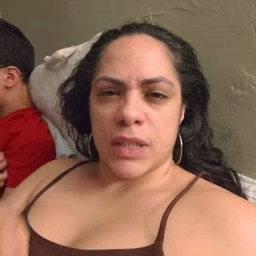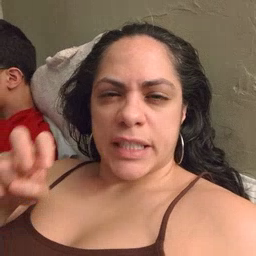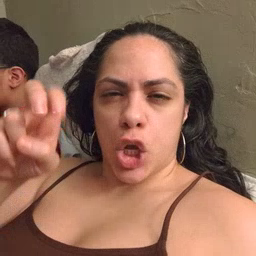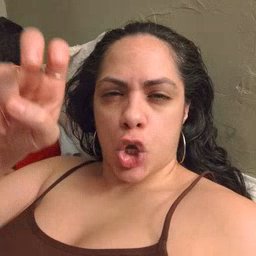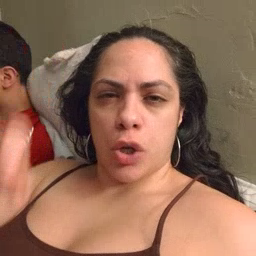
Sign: stairs